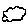
Label: cloud